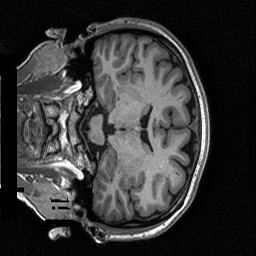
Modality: T1w
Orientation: coronal